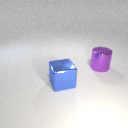
large purple metal cylinder behind large blue metal cube